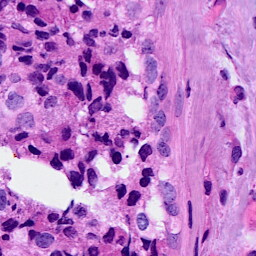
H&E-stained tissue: Breast